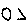
Label: circle